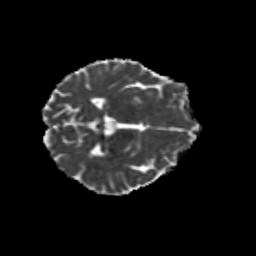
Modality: MD
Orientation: axial
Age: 41
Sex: male
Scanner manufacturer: siemens
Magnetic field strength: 3 T
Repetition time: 8.6 s
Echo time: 0.095 s